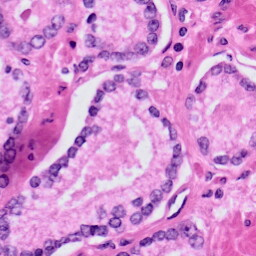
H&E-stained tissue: Prostate